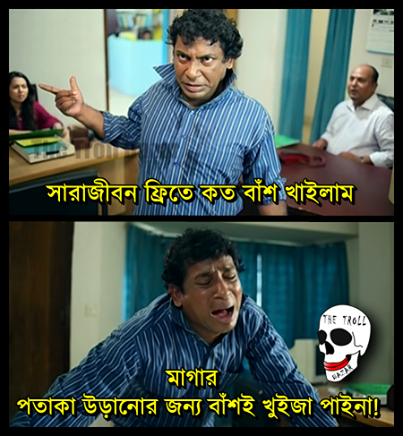
Caption: সারাজীবন ফ্রিতে কত বাশ খাইলাম মাগার পতাকা উড়ানোর জন্য বাশই খুইজা পাইনা!
Label: non-hate